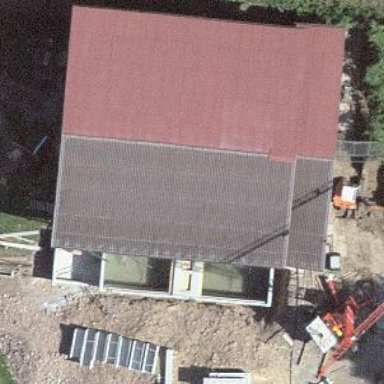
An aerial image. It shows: Solar power generator.